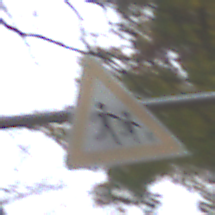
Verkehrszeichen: KinderLinks
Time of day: Midday
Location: Outdoor (Nature)
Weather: Overcast
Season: Autumn
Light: Natural